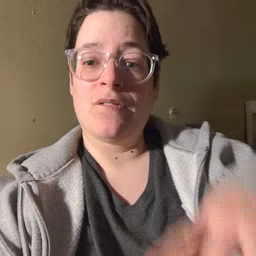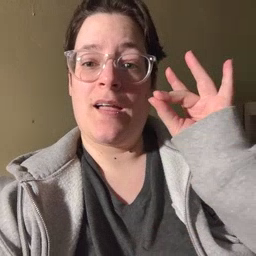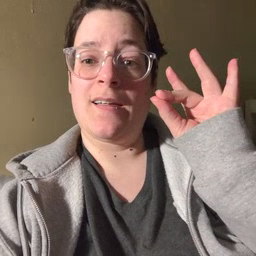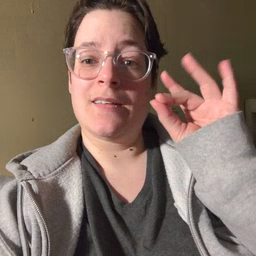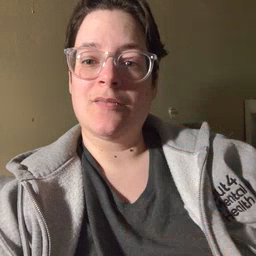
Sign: find